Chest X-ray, AP view. Patient: 35 years old, sex F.
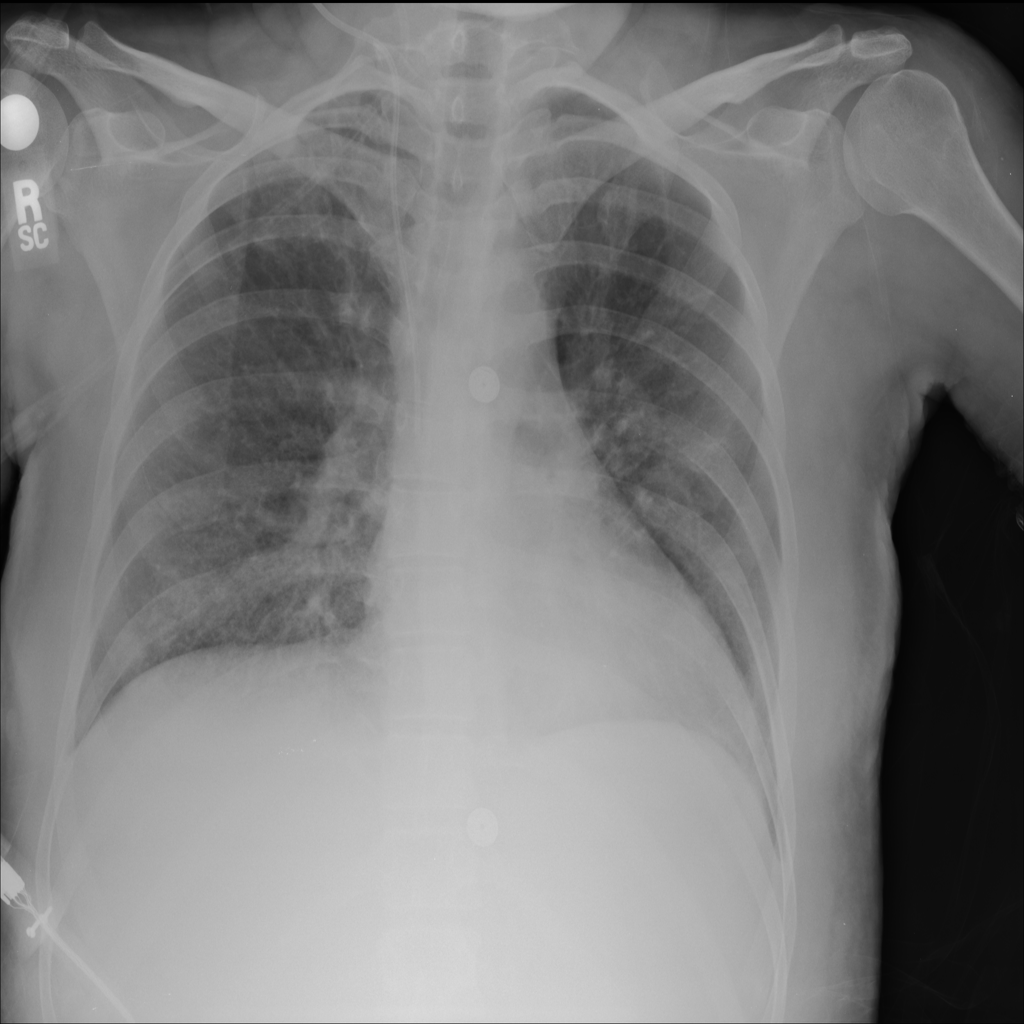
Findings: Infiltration